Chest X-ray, PA view. Patient: 24 years old, sex M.
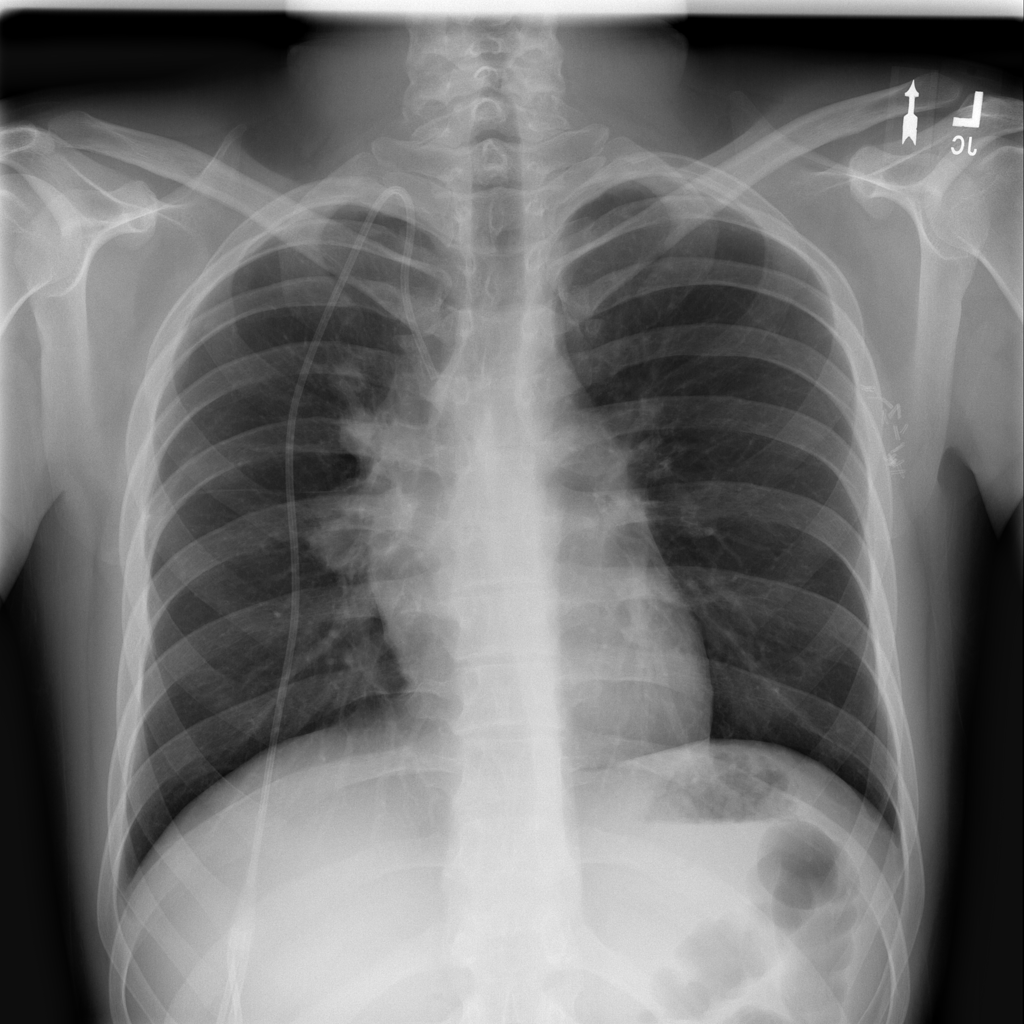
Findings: Infiltration, Mass